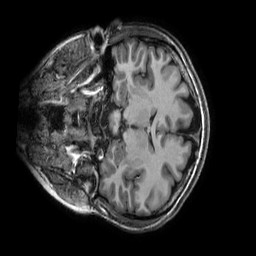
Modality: T1w
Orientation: coronal
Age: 25
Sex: female
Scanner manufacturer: ge
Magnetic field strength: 3 T
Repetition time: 0.008844 s
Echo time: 0.00378 s